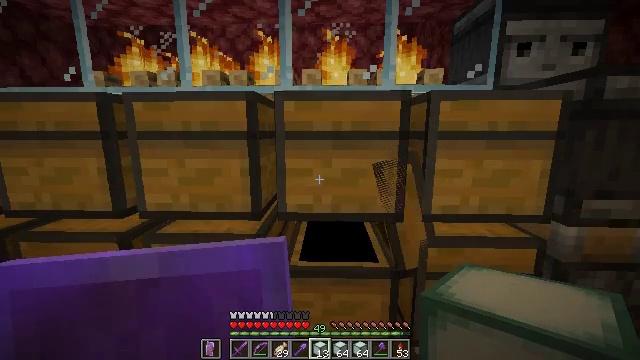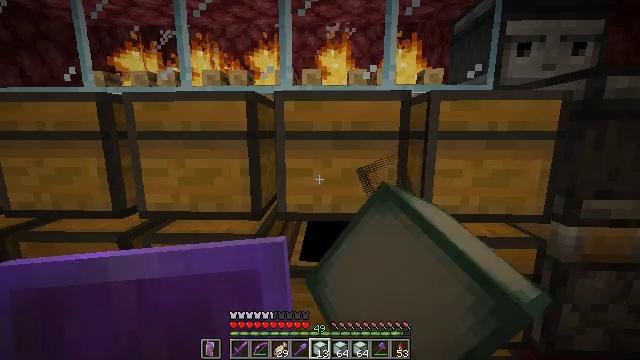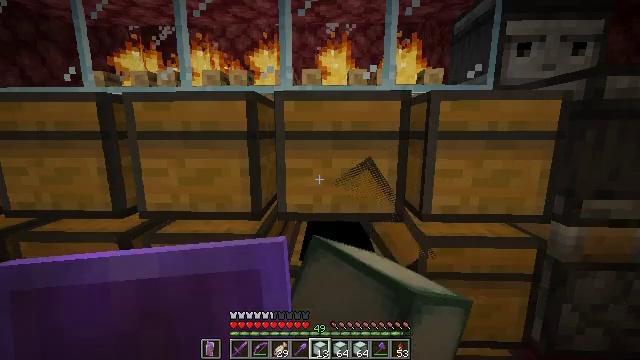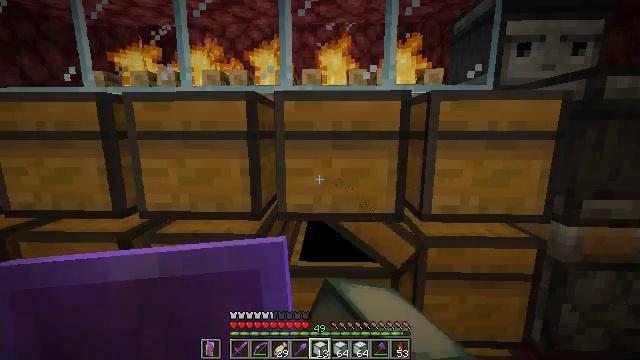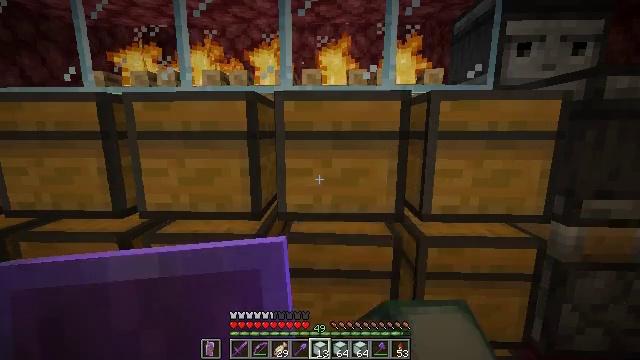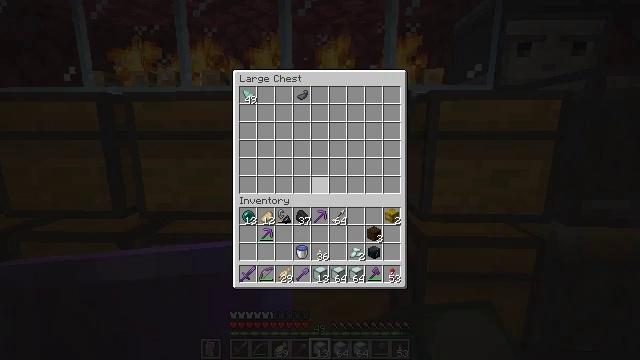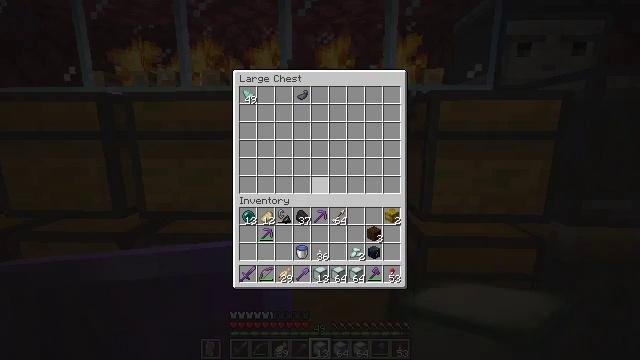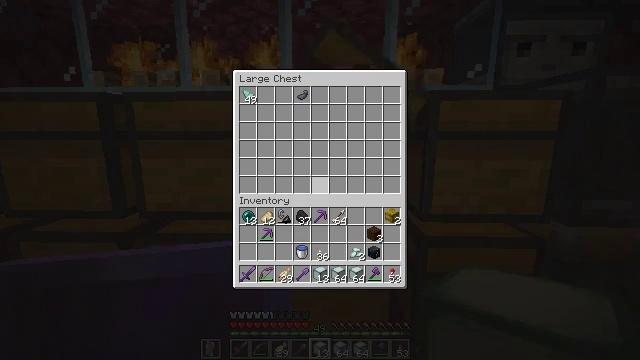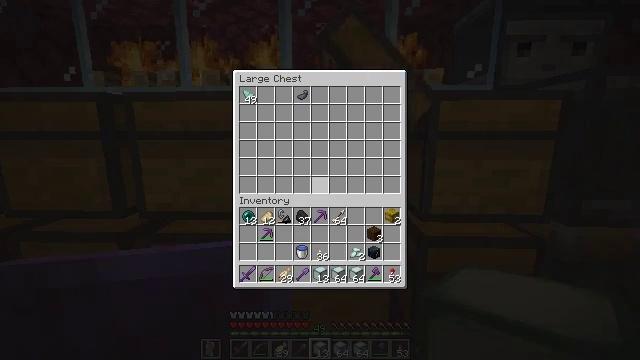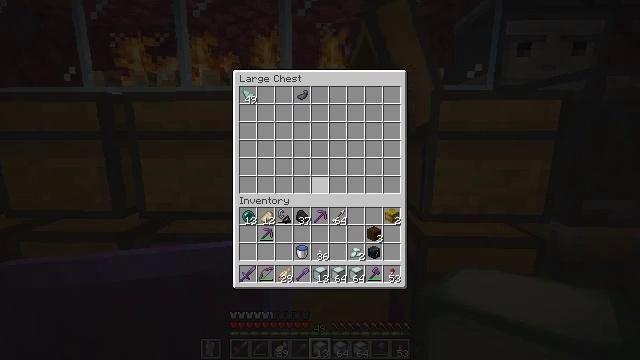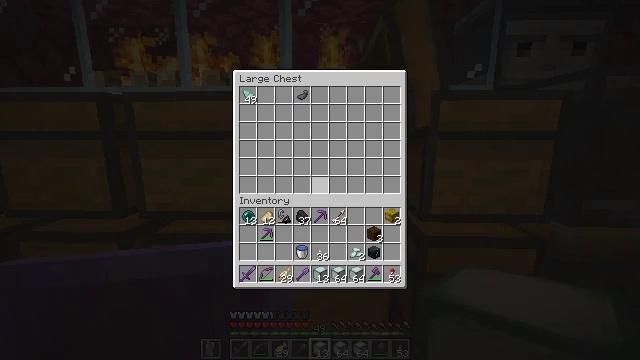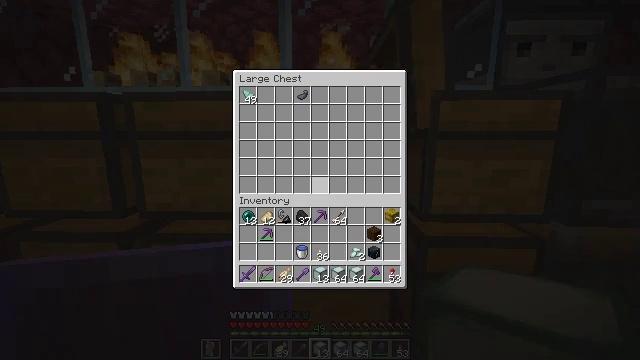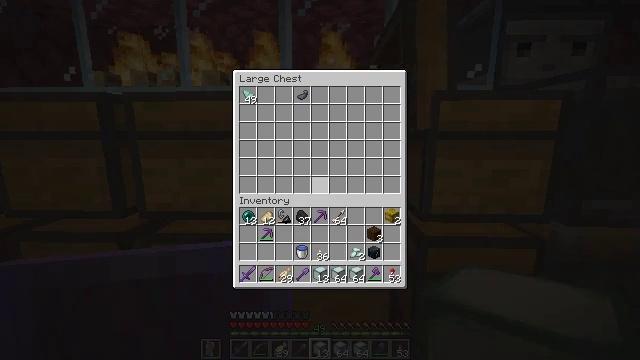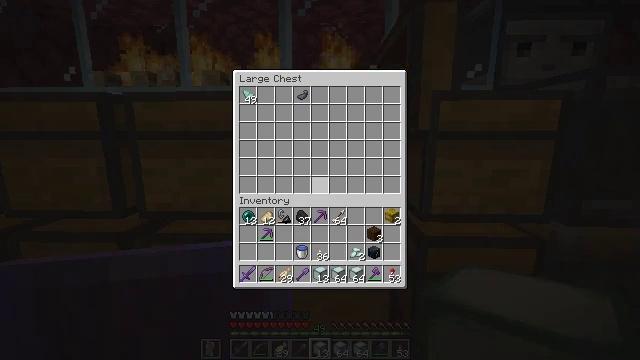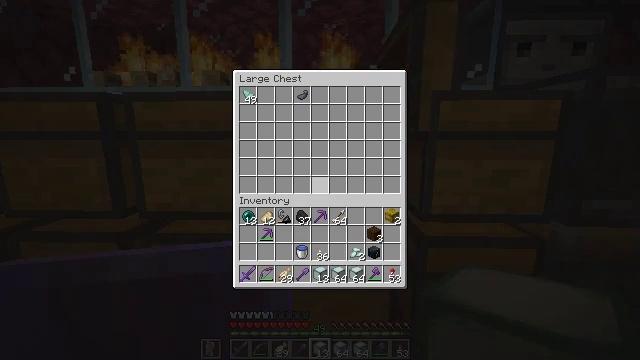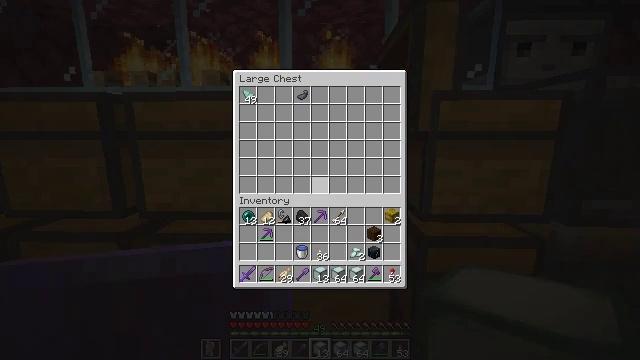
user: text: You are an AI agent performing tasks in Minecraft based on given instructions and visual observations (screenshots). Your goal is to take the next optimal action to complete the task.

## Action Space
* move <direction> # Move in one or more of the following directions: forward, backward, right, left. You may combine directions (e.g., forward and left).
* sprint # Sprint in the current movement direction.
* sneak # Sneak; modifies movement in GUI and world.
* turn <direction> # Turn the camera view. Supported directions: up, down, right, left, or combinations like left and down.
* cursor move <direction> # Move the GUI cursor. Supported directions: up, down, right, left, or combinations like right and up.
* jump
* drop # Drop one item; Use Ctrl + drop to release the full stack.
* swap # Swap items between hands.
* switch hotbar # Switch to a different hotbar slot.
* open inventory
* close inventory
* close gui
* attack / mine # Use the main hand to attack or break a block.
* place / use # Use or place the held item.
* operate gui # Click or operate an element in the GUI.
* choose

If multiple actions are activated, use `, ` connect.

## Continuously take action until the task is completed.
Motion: motion action
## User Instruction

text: Combine prismarine crystals and shards to craft a sea lantern.
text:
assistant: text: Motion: use / place
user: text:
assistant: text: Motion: use / place
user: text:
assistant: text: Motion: use / place
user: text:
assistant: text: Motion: no_op
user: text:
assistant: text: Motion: no_op
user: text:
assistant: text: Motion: no_op
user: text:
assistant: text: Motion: no_op
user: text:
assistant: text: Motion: no_op
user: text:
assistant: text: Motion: no_op
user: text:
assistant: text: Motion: no_op
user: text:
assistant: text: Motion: no_op
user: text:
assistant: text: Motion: no_op
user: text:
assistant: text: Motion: no_op
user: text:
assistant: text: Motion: no_op
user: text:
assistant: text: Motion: no_op
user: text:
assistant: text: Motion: no_op
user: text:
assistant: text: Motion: no_op
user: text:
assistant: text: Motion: turn left and up
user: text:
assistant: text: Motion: no_op
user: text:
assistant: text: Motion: no_op
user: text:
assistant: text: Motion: no_op
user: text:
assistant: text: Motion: no_op
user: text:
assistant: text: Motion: no_op
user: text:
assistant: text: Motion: no_op
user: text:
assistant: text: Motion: no_op
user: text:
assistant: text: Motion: turn left and down
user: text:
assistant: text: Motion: turn left and down
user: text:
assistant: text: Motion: turn left and down
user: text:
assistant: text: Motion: no_op
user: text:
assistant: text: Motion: no_op